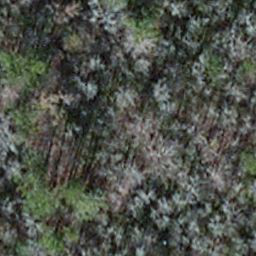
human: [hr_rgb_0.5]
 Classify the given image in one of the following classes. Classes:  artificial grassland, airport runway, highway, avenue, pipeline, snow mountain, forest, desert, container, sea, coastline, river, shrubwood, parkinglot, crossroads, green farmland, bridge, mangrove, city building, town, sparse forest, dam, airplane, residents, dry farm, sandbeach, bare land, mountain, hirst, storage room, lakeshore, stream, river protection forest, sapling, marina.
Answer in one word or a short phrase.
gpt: sapling